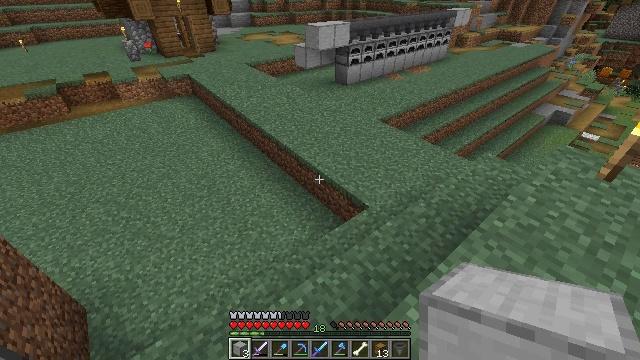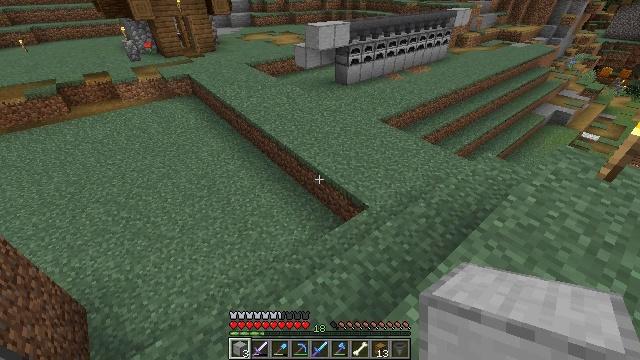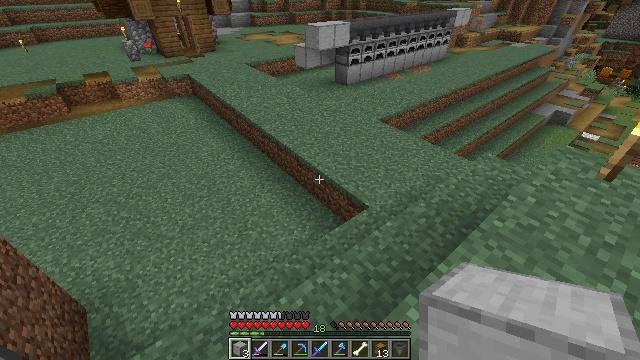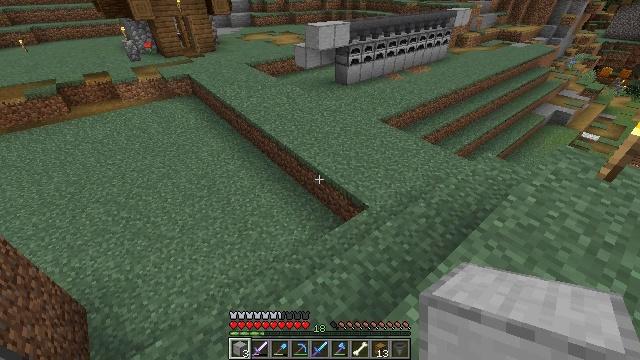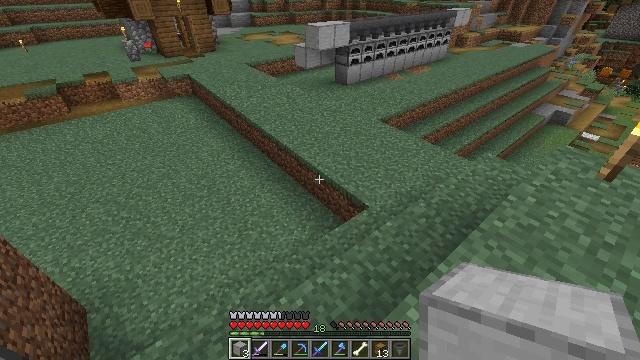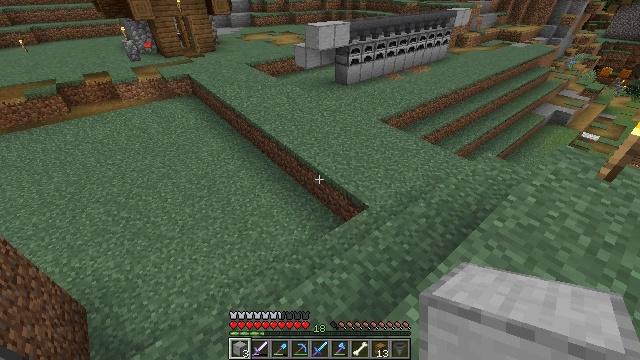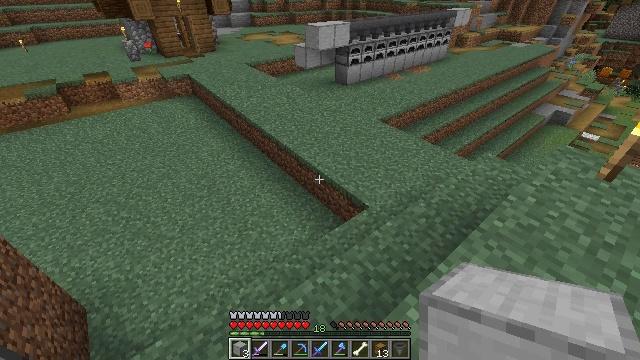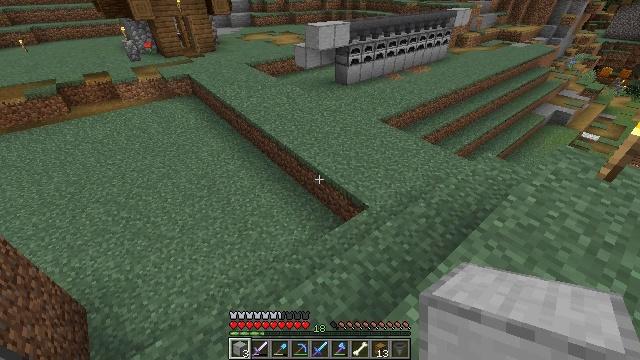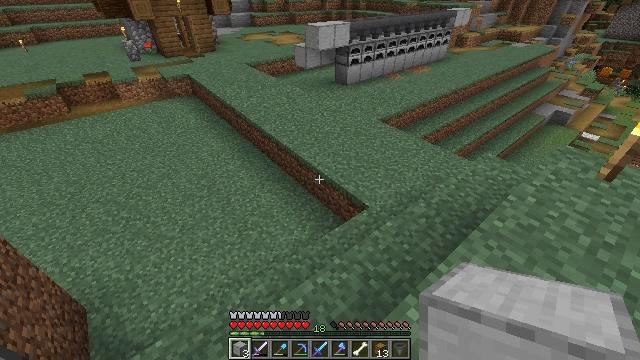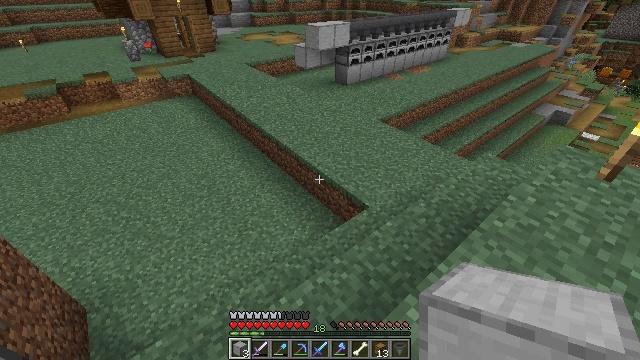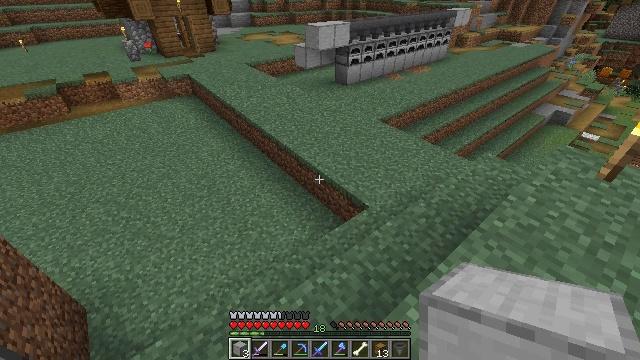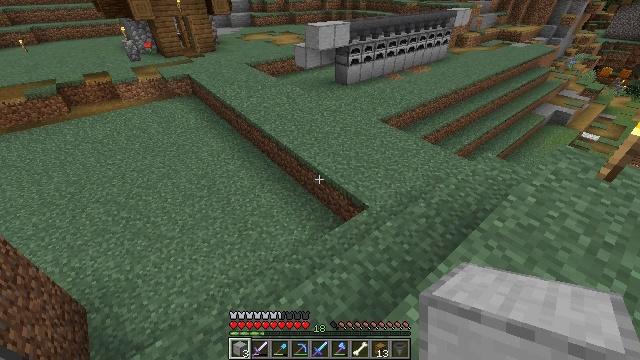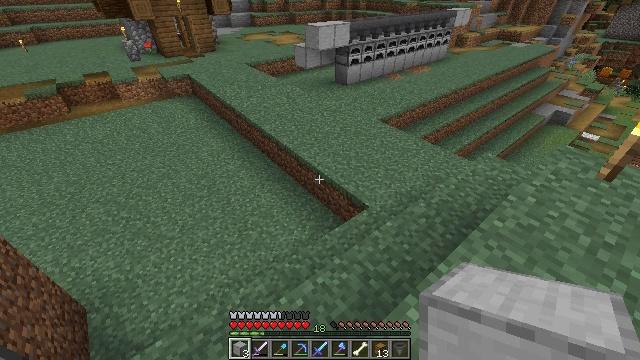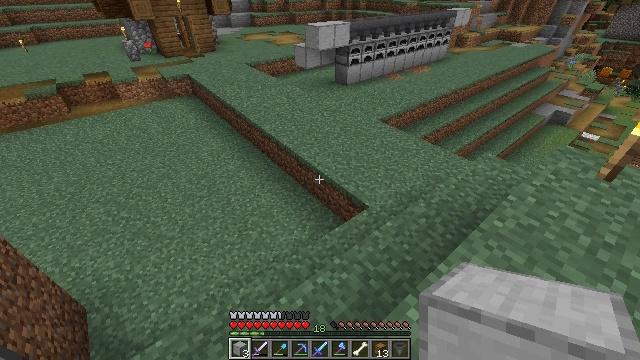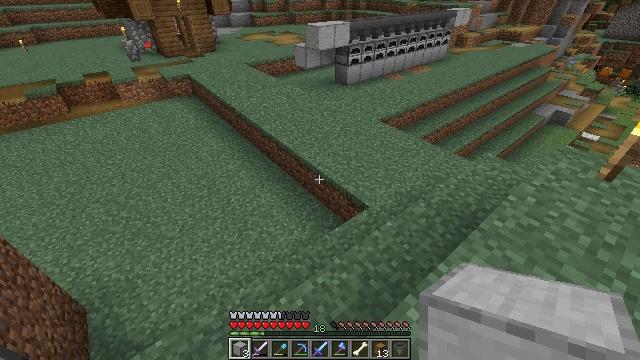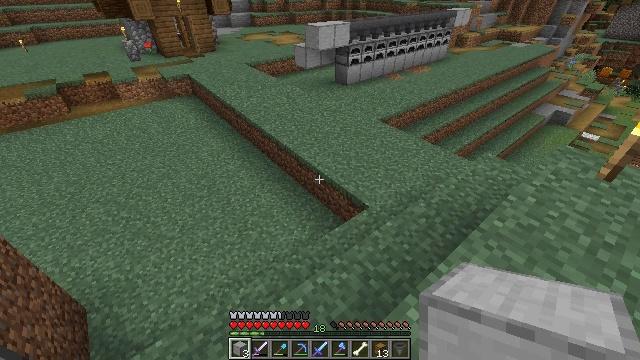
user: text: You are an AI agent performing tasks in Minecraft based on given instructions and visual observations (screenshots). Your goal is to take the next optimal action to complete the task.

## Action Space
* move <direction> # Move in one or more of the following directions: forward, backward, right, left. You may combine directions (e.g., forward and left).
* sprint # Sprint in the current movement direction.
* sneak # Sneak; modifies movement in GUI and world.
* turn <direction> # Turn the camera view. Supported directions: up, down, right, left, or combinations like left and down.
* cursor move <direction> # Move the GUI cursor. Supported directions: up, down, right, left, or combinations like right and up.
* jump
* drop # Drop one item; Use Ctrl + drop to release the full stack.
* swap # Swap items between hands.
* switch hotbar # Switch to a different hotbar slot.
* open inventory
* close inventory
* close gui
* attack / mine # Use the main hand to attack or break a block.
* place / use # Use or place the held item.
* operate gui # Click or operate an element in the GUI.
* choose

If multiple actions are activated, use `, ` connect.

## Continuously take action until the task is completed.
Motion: motion action
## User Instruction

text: Craft smooth stone in the furnace.
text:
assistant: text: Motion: no_op
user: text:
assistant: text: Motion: no_op
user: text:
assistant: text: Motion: no_op
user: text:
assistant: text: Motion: no_op
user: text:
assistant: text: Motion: no_op
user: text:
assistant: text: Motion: no_op
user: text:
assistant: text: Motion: no_op
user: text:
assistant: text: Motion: no_op
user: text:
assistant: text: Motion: no_op
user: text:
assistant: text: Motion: no_op
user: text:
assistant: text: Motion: no_op
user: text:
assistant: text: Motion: no_op
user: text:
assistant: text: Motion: no_op
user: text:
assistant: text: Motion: no_op
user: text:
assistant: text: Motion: no_op
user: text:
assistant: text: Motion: no_op
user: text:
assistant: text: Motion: no_op
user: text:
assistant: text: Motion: no_op
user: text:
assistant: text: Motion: no_op
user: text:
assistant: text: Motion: no_op
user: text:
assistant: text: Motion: no_op
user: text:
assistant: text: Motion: no_op
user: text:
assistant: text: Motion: no_op
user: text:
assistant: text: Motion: no_op
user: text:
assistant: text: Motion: no_op
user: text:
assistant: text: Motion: no_op
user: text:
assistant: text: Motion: no_op
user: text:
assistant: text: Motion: no_op
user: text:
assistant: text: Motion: no_op
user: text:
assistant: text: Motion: no_op